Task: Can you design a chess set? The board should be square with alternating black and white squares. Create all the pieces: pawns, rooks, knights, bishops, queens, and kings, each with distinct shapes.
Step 1743:
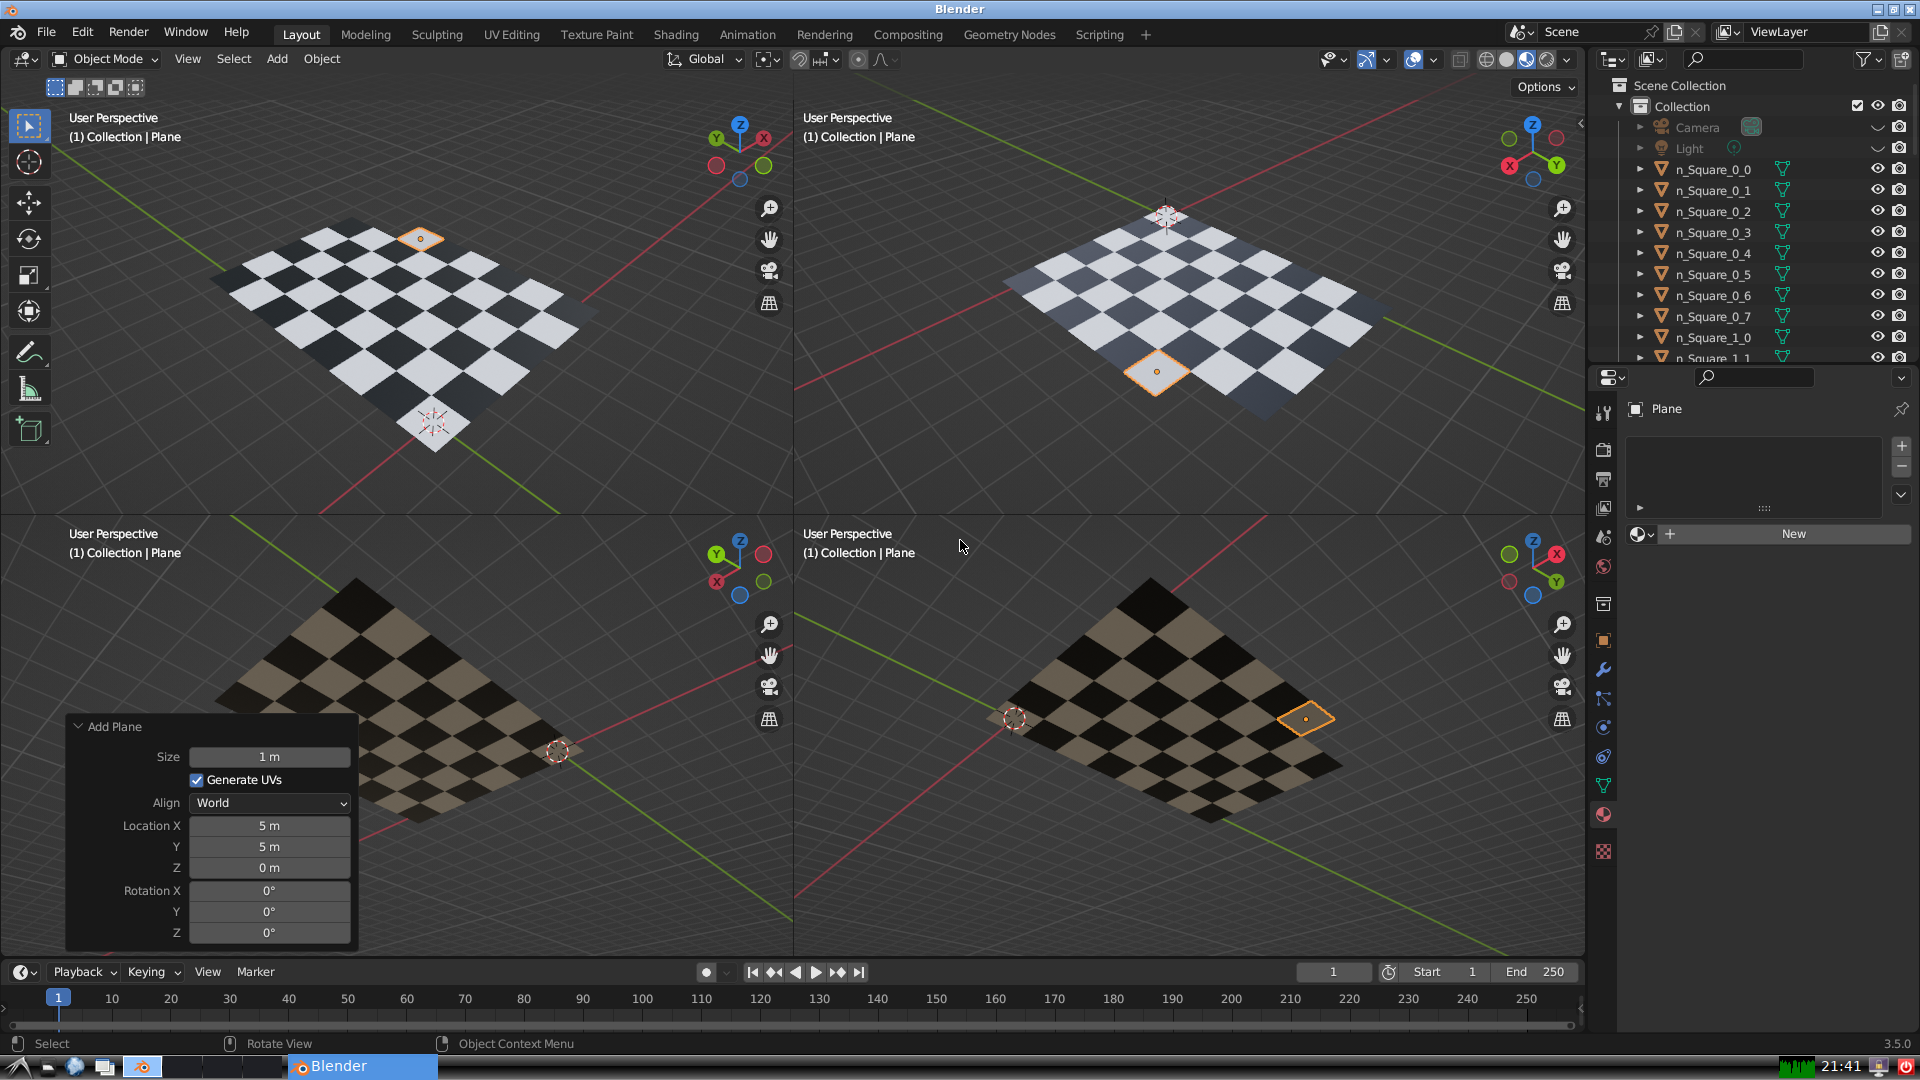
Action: {"mouse_move": [1608, 631]}